Question: I'm getting a weird bullet in IE 8 on jQuery tabs. It's showing as the image displays below. The bullet disappears if I click on the tab. Can anyone help? Thanks.

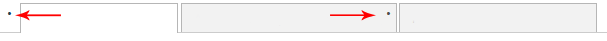
Answer: maybe those are from some of yours 'LI'?
try set 'list-style-type:none' for this 'UL'